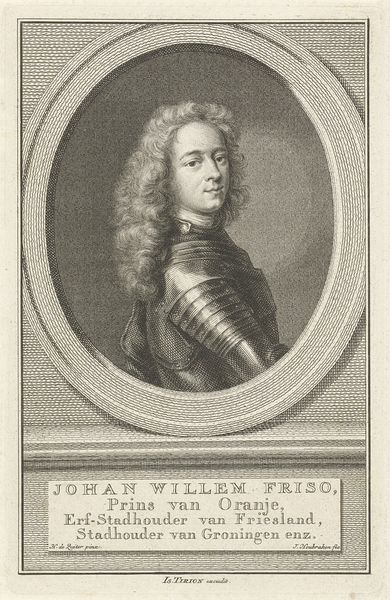
Titel: Portret van Johan Willem Friso
Künstler: Jacob Houbraken
Standort: Amsterdam
Institution: Rijksmuseum
Schlagwörter: gemälde, mann, schatten, grau, profil, tuch, gesicht, kragen, lang, rahmen, niederlande, portrait, porträt, signatur, haare, locken, schulter, oval, rund, tondo, perücke, schrift, inschrift, metall, druck, schwarz-weiß, schraffur, radierung, stich, titel, text, soldat, rüstung, junger mann, halbprofil, prinz, kupferstich, johann, friesland, johan, halbfrontal, namenstafel, friso, prins, prins van oranje, johan willem friso